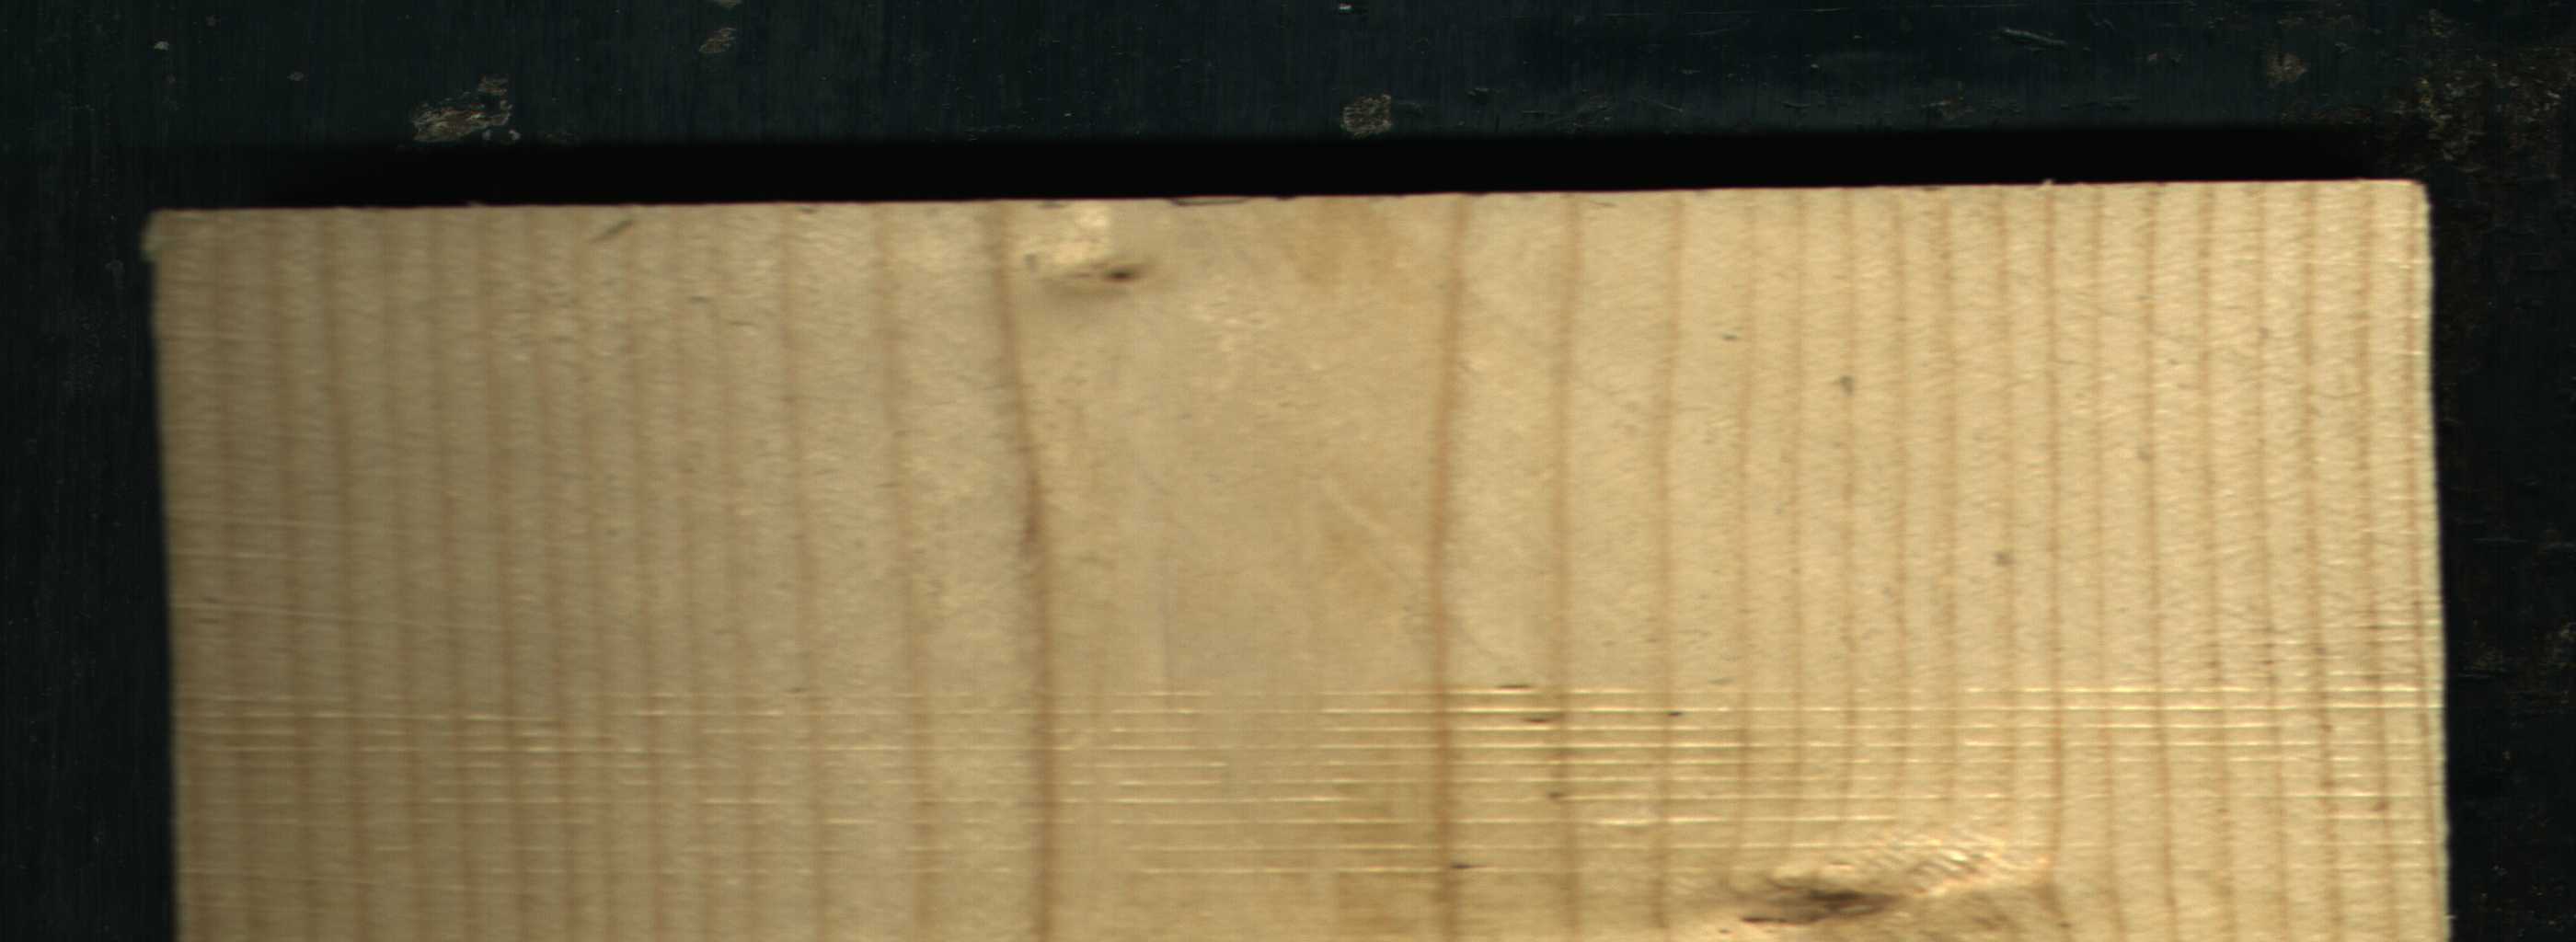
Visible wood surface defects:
Live_Knot
Live_Knot